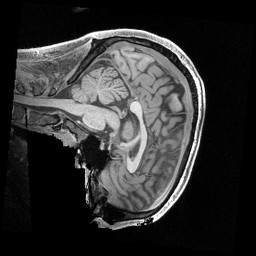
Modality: T1w
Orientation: sagittal
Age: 24
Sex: male
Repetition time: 2.4 s
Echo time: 0.00222 s